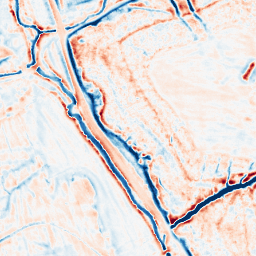
Category: edge_preserving
Decomposition family: bilateral
Decomposition parameters: d: 15
sigma_color: 50
sigma_space: 75
Upsampling method: linear_exact
Upsampling parameters: scale: 8
Upsampling scale: 8